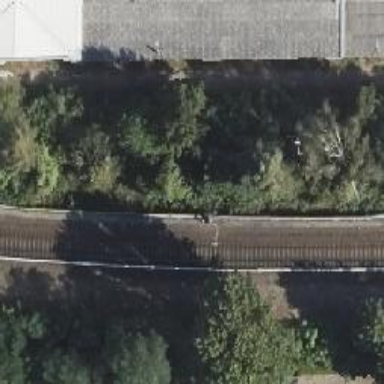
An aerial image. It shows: Railway signal.